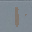
Label: 1